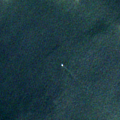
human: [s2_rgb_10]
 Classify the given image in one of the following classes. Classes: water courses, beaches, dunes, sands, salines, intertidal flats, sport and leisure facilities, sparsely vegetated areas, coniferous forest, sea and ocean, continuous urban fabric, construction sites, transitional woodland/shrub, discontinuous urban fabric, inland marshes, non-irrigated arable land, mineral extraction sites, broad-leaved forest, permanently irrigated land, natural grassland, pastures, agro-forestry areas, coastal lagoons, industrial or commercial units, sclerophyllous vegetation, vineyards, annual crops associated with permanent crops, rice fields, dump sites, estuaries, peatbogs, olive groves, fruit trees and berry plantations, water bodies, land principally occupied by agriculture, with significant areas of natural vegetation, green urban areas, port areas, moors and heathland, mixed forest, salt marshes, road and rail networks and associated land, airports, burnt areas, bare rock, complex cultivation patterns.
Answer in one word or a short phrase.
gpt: sea and ocean